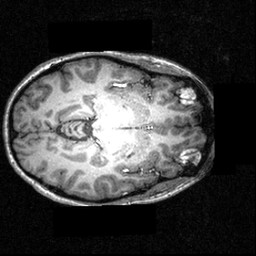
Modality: T1w
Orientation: axial
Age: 24
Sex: female
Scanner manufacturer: siemens
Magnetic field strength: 3.951 T
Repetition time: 1.5 s
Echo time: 0.00335 s